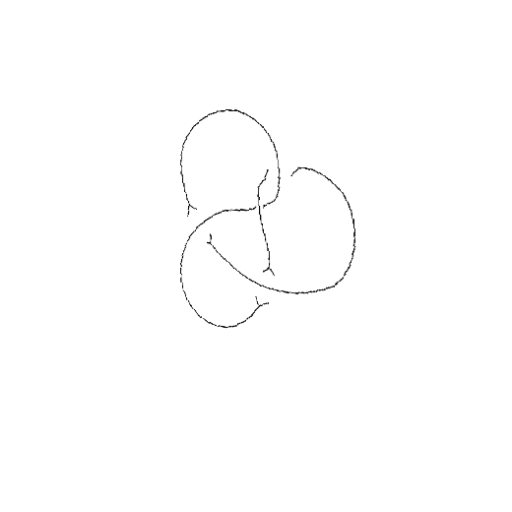
Crossing number: 4